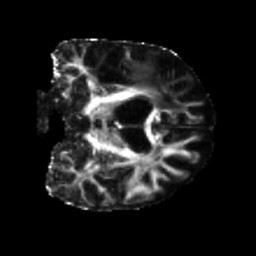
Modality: FA
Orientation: coronal
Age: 52
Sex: male
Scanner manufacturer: siemens
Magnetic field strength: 3 T
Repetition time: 5.25 s
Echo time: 0.08 s